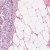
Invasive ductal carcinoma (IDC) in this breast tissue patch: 0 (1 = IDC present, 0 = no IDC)